Question: I'm using CRM and want to run a dialog screen without having to go into CRM, I want to be able to get the URL of the popup that opens when a dialog screen is ran so that I can copy that URL into a shortcut, however, when the Dialog box opens there is no visible URL. When I right click to try get into settings I'm only given basic options which I have provided in the screenshot below
Does anyone know how to find the URL of the dialog box?

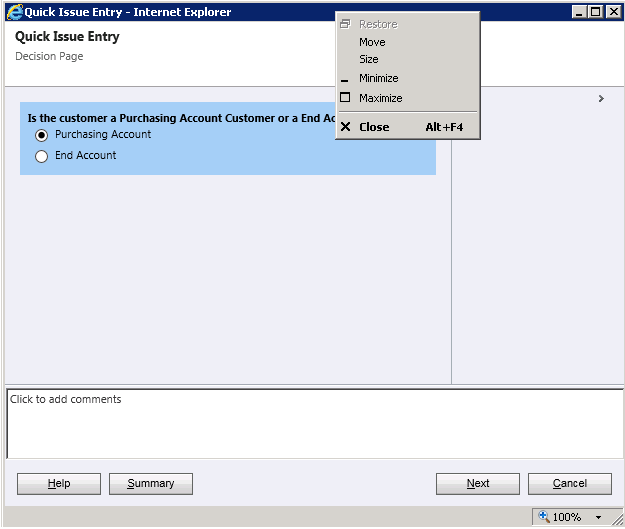
Answer: <URL> describes the format for URL addressable components in CRM including Forms, Views and Dialogs.
The one you're after is:
> [organization url]/cs/dialog/rundialog.aspx?DialogId=[dialog unique
identifier]&EntityName=[entity logical name]&ObjectId=[unique
identifier for the record]
Google is your friend.